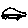
Label: car